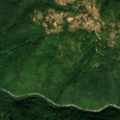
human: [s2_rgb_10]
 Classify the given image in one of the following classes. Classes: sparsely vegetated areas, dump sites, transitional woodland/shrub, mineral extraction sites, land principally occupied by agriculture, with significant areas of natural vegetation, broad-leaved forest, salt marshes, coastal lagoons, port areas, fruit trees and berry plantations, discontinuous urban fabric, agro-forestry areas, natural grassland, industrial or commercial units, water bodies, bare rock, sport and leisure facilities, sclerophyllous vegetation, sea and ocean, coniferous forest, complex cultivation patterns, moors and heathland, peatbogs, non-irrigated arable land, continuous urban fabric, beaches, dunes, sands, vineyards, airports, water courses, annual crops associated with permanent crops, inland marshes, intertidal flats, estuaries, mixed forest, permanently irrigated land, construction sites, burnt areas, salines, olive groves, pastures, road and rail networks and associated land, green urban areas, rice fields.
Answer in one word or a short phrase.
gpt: complex cultivation patterns, broad-leaved forest